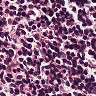
Metastatic tissue present: no